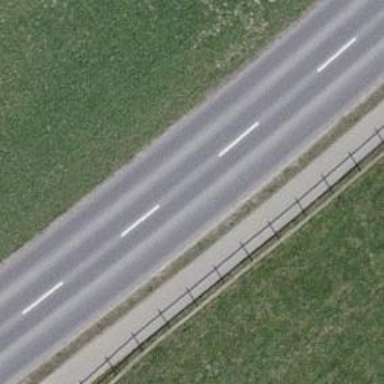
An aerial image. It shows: Primary highway with cycle track on the left.